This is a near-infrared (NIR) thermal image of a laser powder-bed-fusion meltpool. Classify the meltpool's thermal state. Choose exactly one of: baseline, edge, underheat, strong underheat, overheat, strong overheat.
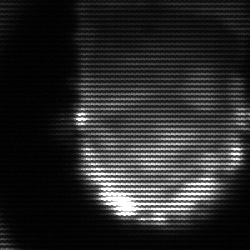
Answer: baseline